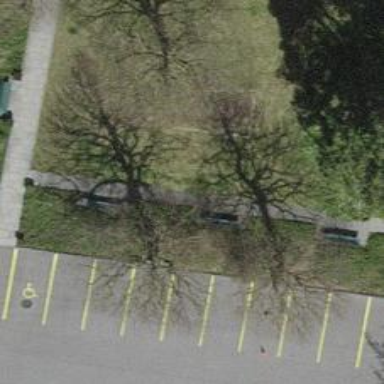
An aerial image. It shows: Bench.